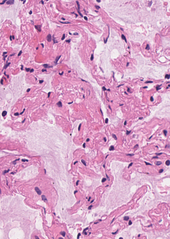
Tumor epithelial tissue: no
Tumor-associated stroma tissue: no
Normal tissue: yes